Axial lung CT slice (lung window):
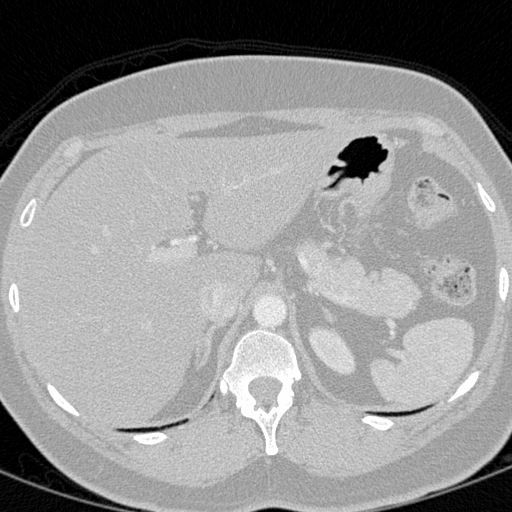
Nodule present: no